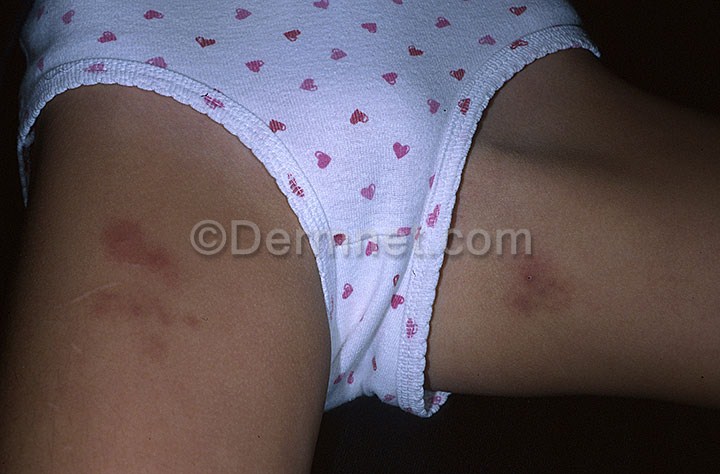
Disease: Scabies Lyme Disease and other Infestations and Bites